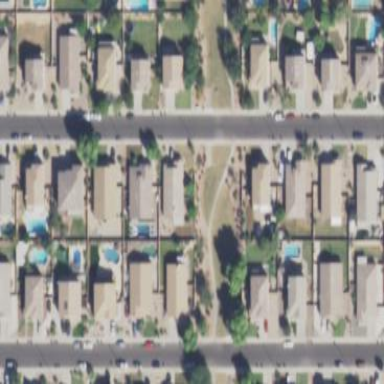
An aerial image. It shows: Sidewalk.